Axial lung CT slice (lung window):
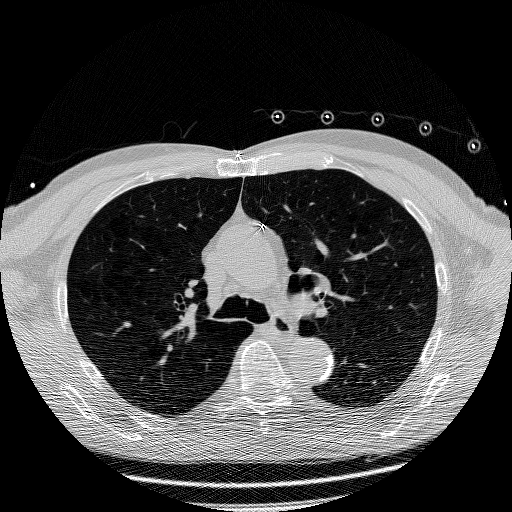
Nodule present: no